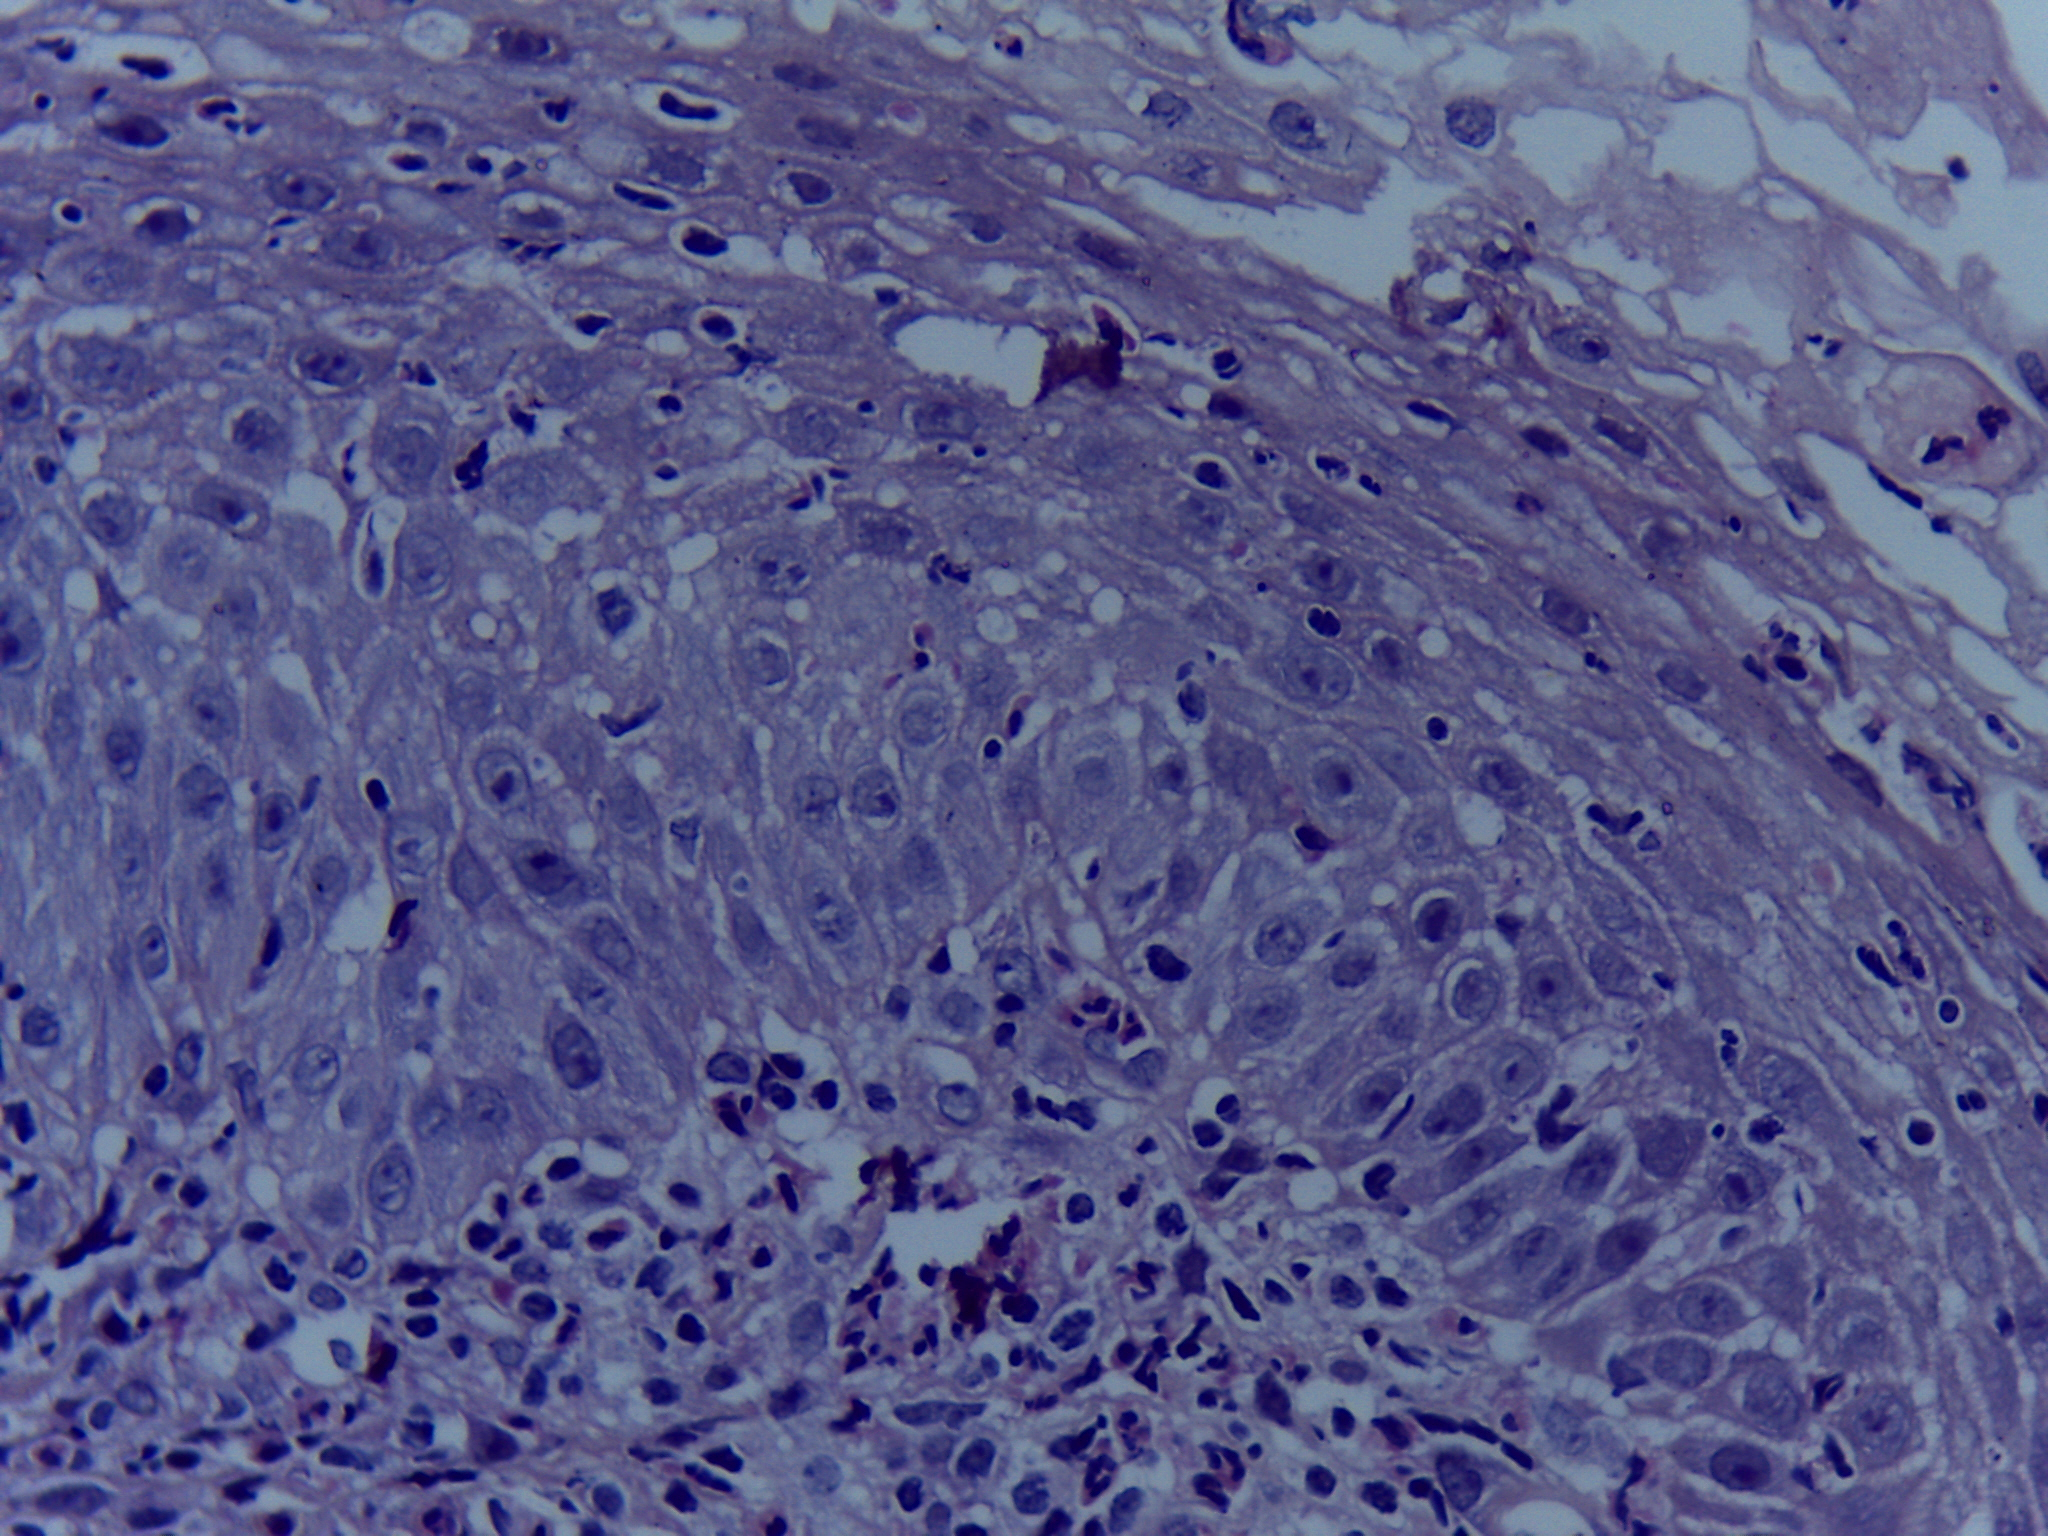
Diagnosis: Normal